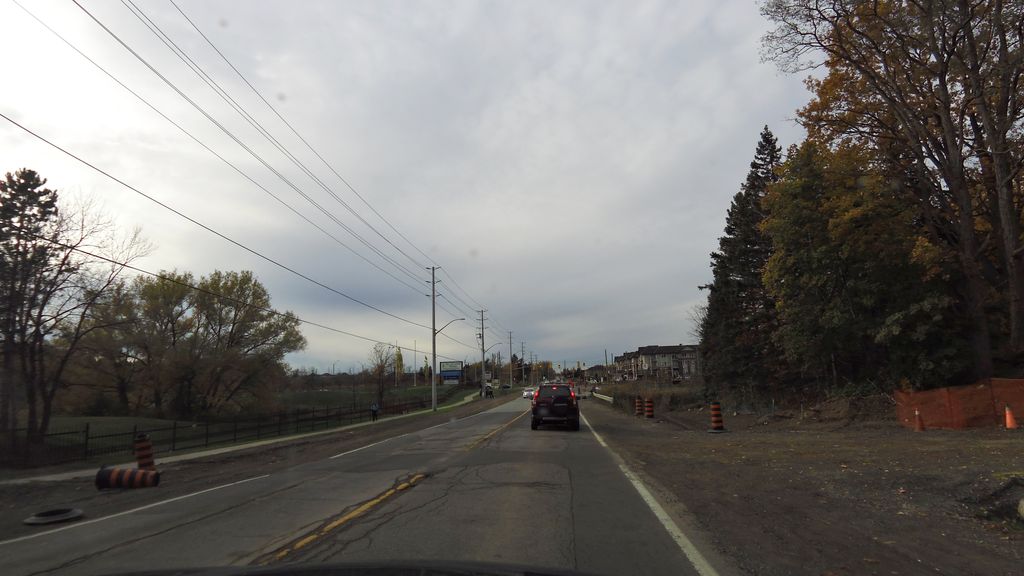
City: hamilton